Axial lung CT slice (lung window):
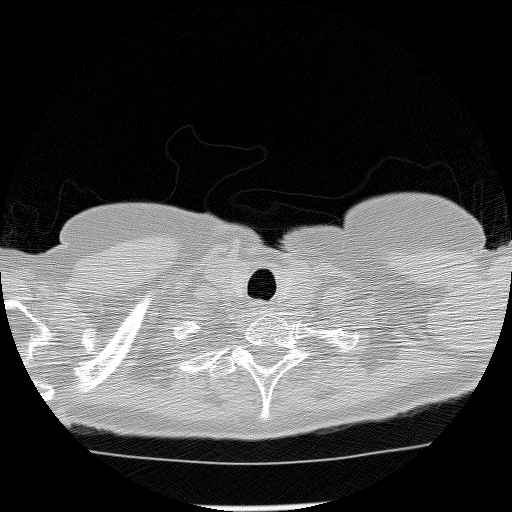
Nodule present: no